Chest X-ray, AP view. Patient: 61 years old, sex M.
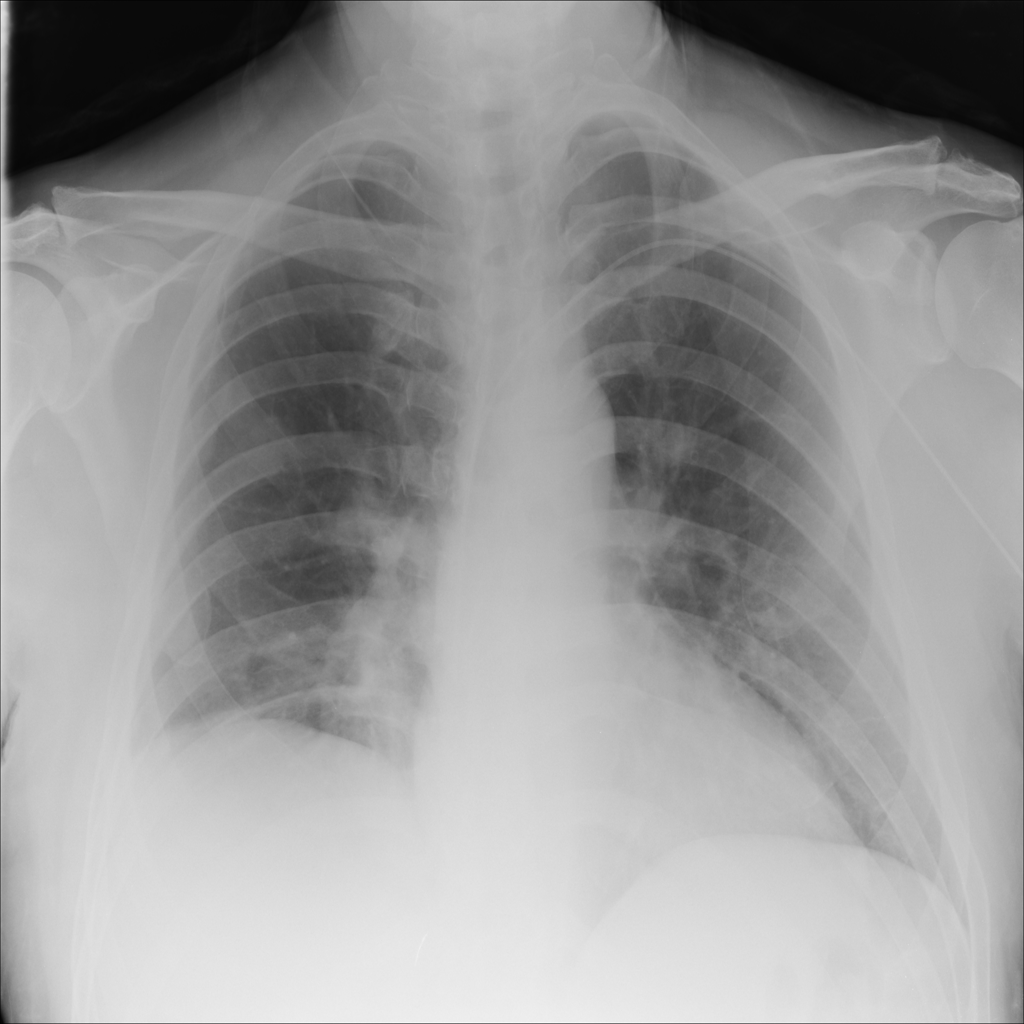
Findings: Atelectasis